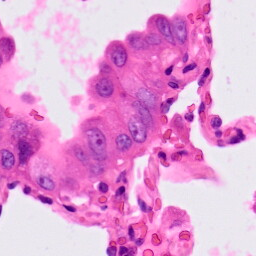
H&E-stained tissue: Lung